Field crop: maize
Growth stage: 2
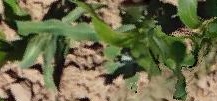
Species: maize